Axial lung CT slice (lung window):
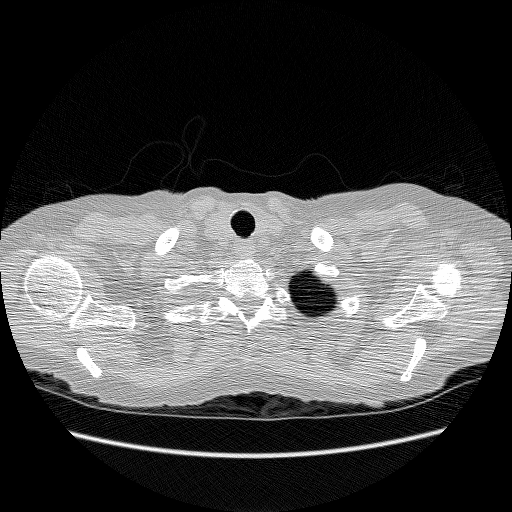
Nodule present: no